Question: As we all know all java processes appear in task manager as javaw.exe. I want to get command line of all such java processes. A tool called <URL> does the same thing but it displays all that in a GUI and i am looking at a programming solution for the same.
Here is a snapshot from <URL> tool.

Any ideas??
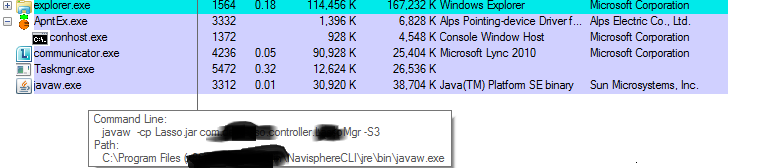
Answer: You can get it with <URL>
'''
C:\> wmic process where(name="javaw.exe") get commandline
'''